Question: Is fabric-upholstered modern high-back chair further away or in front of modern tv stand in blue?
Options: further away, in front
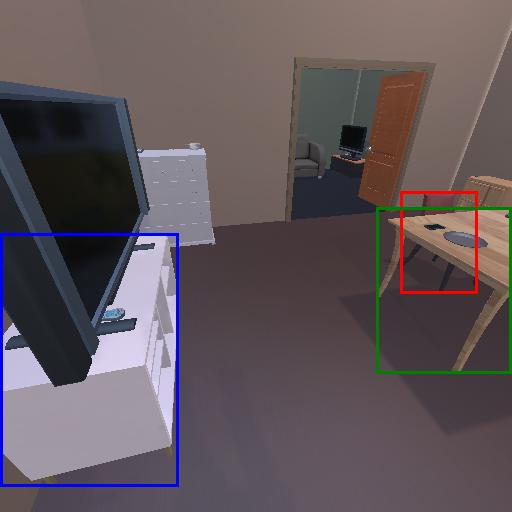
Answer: further away